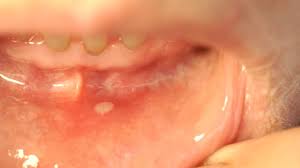
Condition: Mouth Ulcer